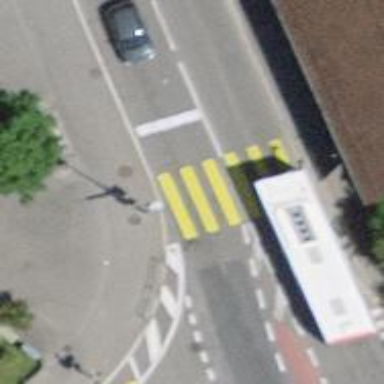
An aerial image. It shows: Crossing with zebra traffic signals.